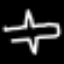
Label: airplane